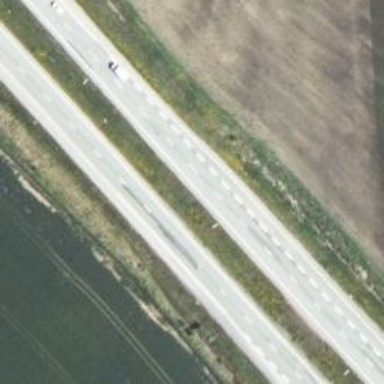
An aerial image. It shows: Asphalt motorway.